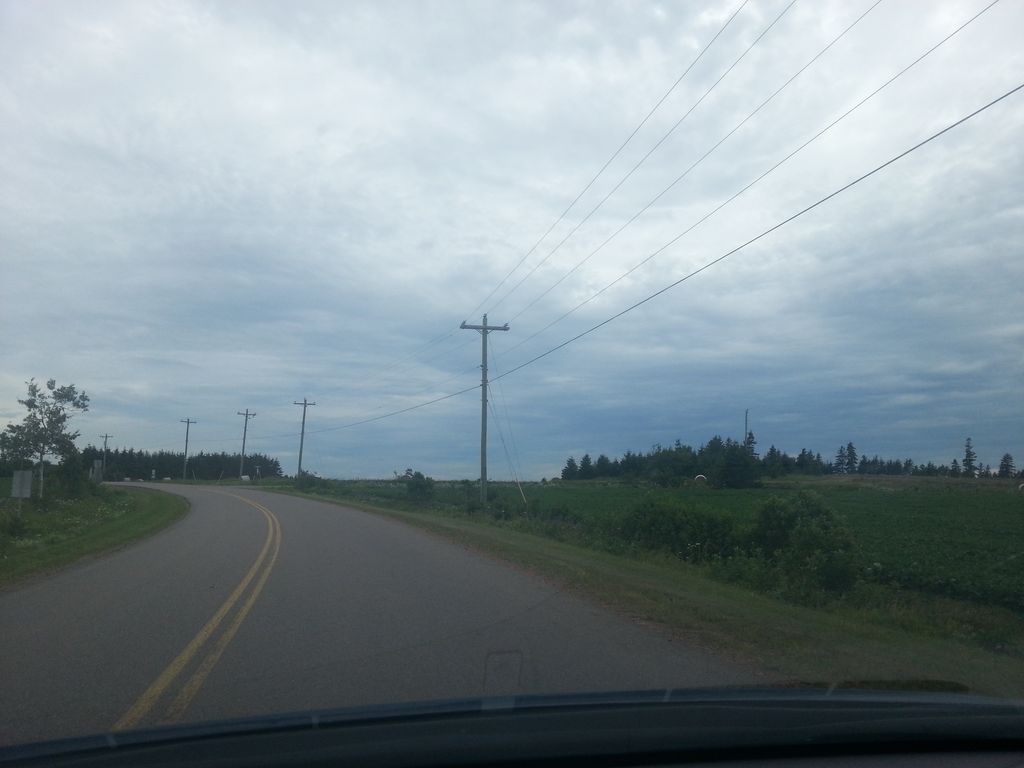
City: charlottetown